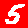
Digit: 5